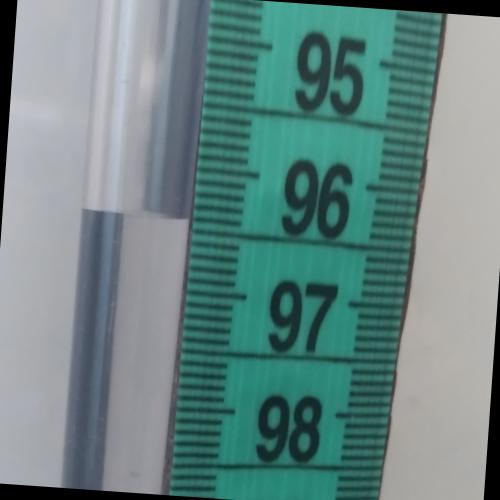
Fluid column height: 96.4 cm